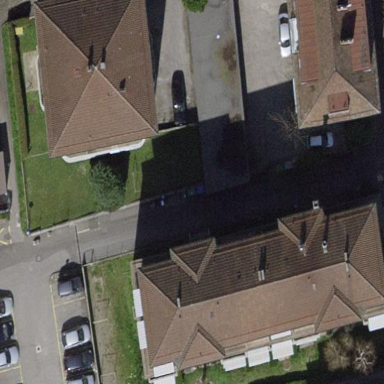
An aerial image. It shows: Building with hipped roof.